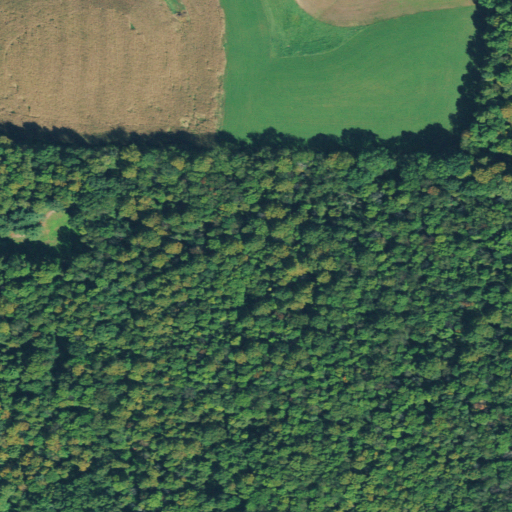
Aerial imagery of ridge(s) in Ohio named Buffalo Ridge containing deciduous forest, pasture, open development, and mixed forest